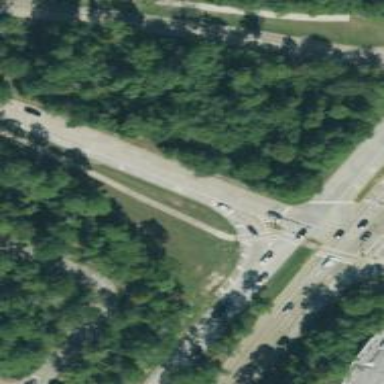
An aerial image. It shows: Secondary link road.